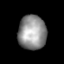
Tissue: lung
Cell type: Others
Senescence score: 0.2418
Nuclear area (px): 942
Mean DAPI intensity: 145.133